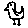
Label: bird